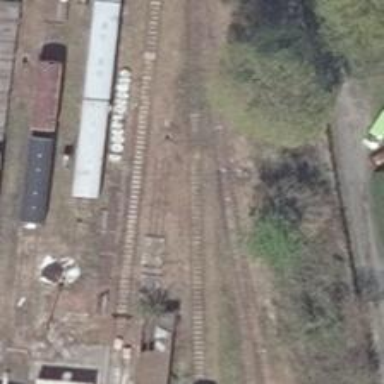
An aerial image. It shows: Railway switch.